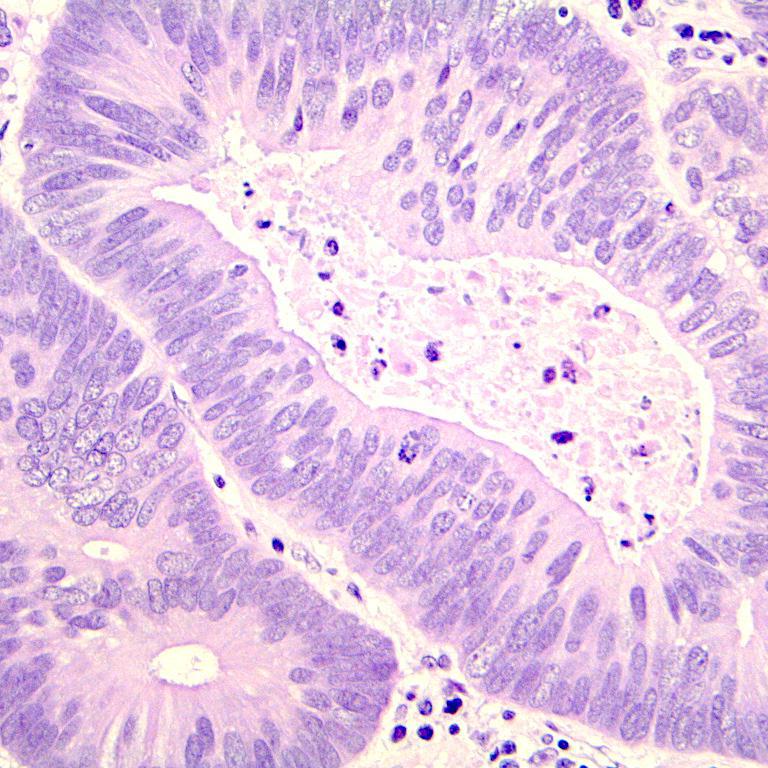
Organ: colon
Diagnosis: adenocarcinomas